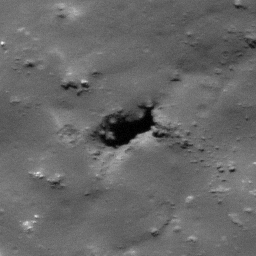
Pit: Tycho 12
Host crater: Tycho
Host type: impact_melt
Lunar coordinates: latitude -43.217, longitude 349.579